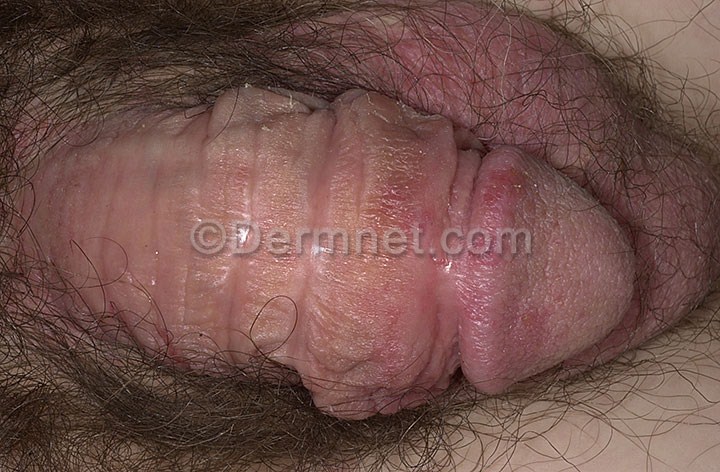
Disease: Cellulitis Impetigo and other Bacterial Infections